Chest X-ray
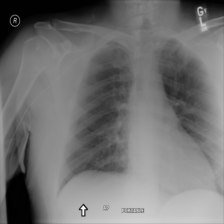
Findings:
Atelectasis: negative
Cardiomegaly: negative
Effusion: negative
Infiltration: negative
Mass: negative
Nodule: negative
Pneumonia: negative
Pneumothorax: negative
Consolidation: negative
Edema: negative
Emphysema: negative
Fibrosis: negative
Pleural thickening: negative
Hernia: negative